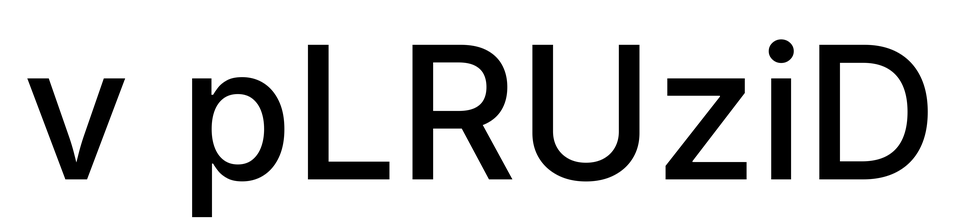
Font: Inter_Medium